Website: crate-barrel
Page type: billing-address
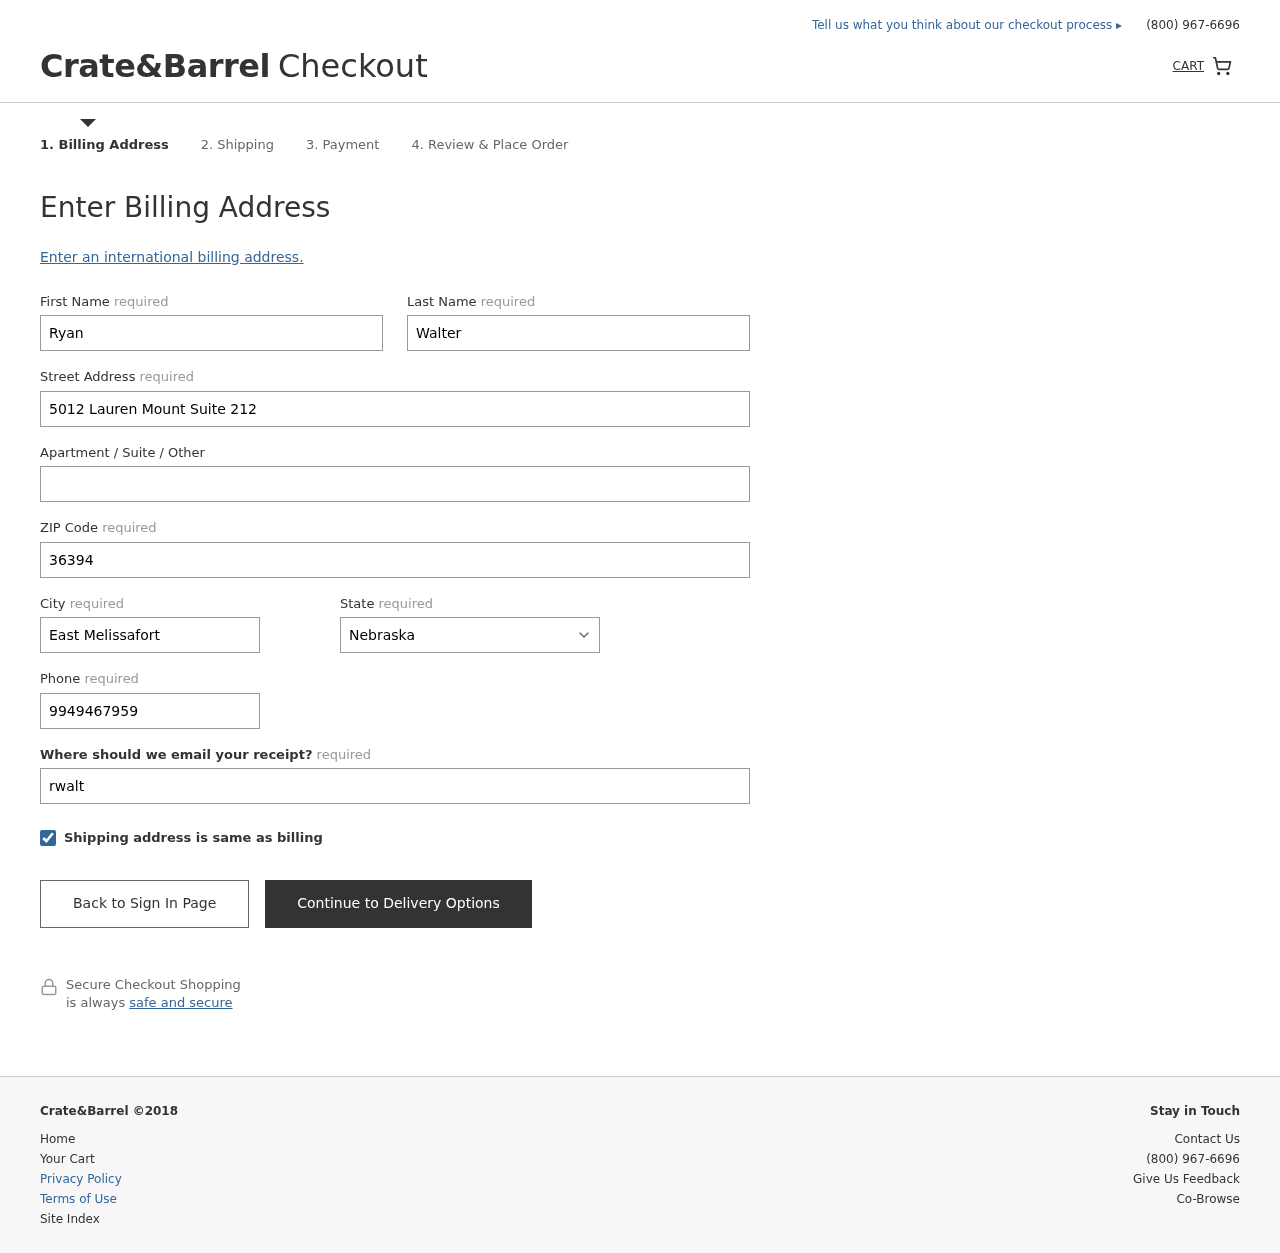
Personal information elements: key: PII_STATE
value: Nebraska
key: PII_FIRSTNAME
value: Ryan
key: PII_LASTNAME
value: Walter
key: PII_STREET
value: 5012 Lauren Mount Suite 212
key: PII_POSTCODE
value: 36394
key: PII_CITY
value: East Melissafort
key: PII_PHONE
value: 9949467959
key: PII_EMAIL
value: rwalter@yahoo.com